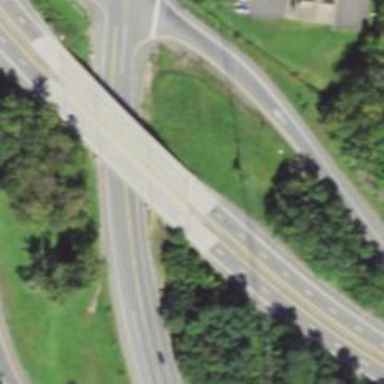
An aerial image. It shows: Primary highway bridge designed as expressway.